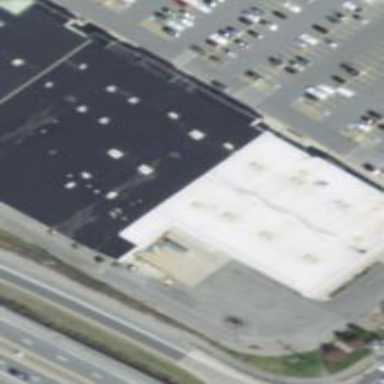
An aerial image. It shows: Retail building.